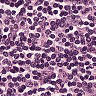
Metastatic tissue present: no